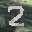
Label: 2